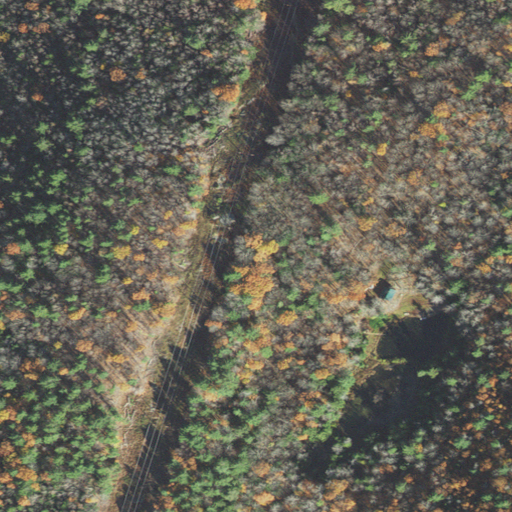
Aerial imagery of mountain in New Hampshire named Pinnacle Hill containing deciduous forest, evergreen forest, mixed forest, open development, and pasture